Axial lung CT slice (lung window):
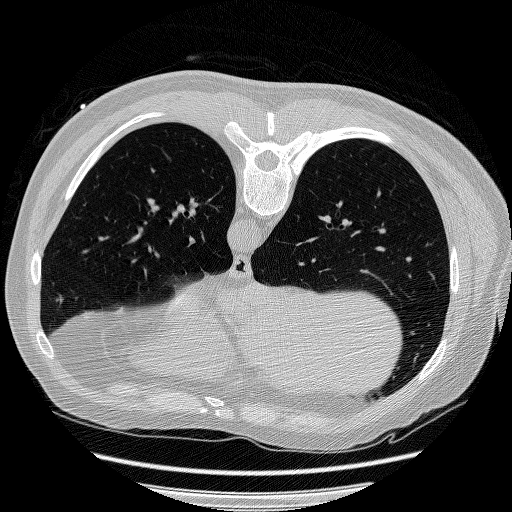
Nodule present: no